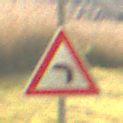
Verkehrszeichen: KurveLinks
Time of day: MorningAfternoon
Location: Outdoor (Nature)
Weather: PartlyCloudy
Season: NotSpecified
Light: Natural